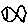
Label: fish